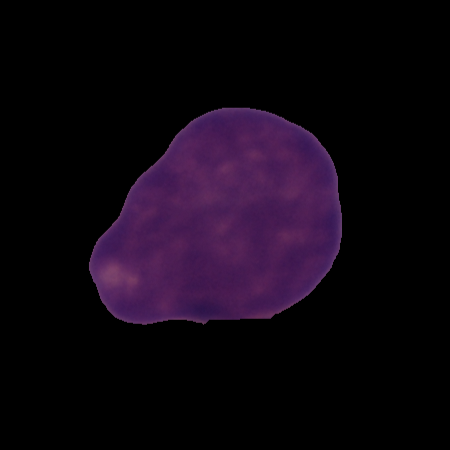
Label: cancer